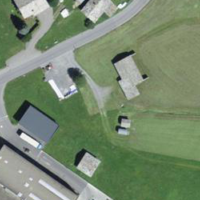
EUNIS habitat code: 54
Species observed at this site:
Petasites hybridus
Caltha palustris